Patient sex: F
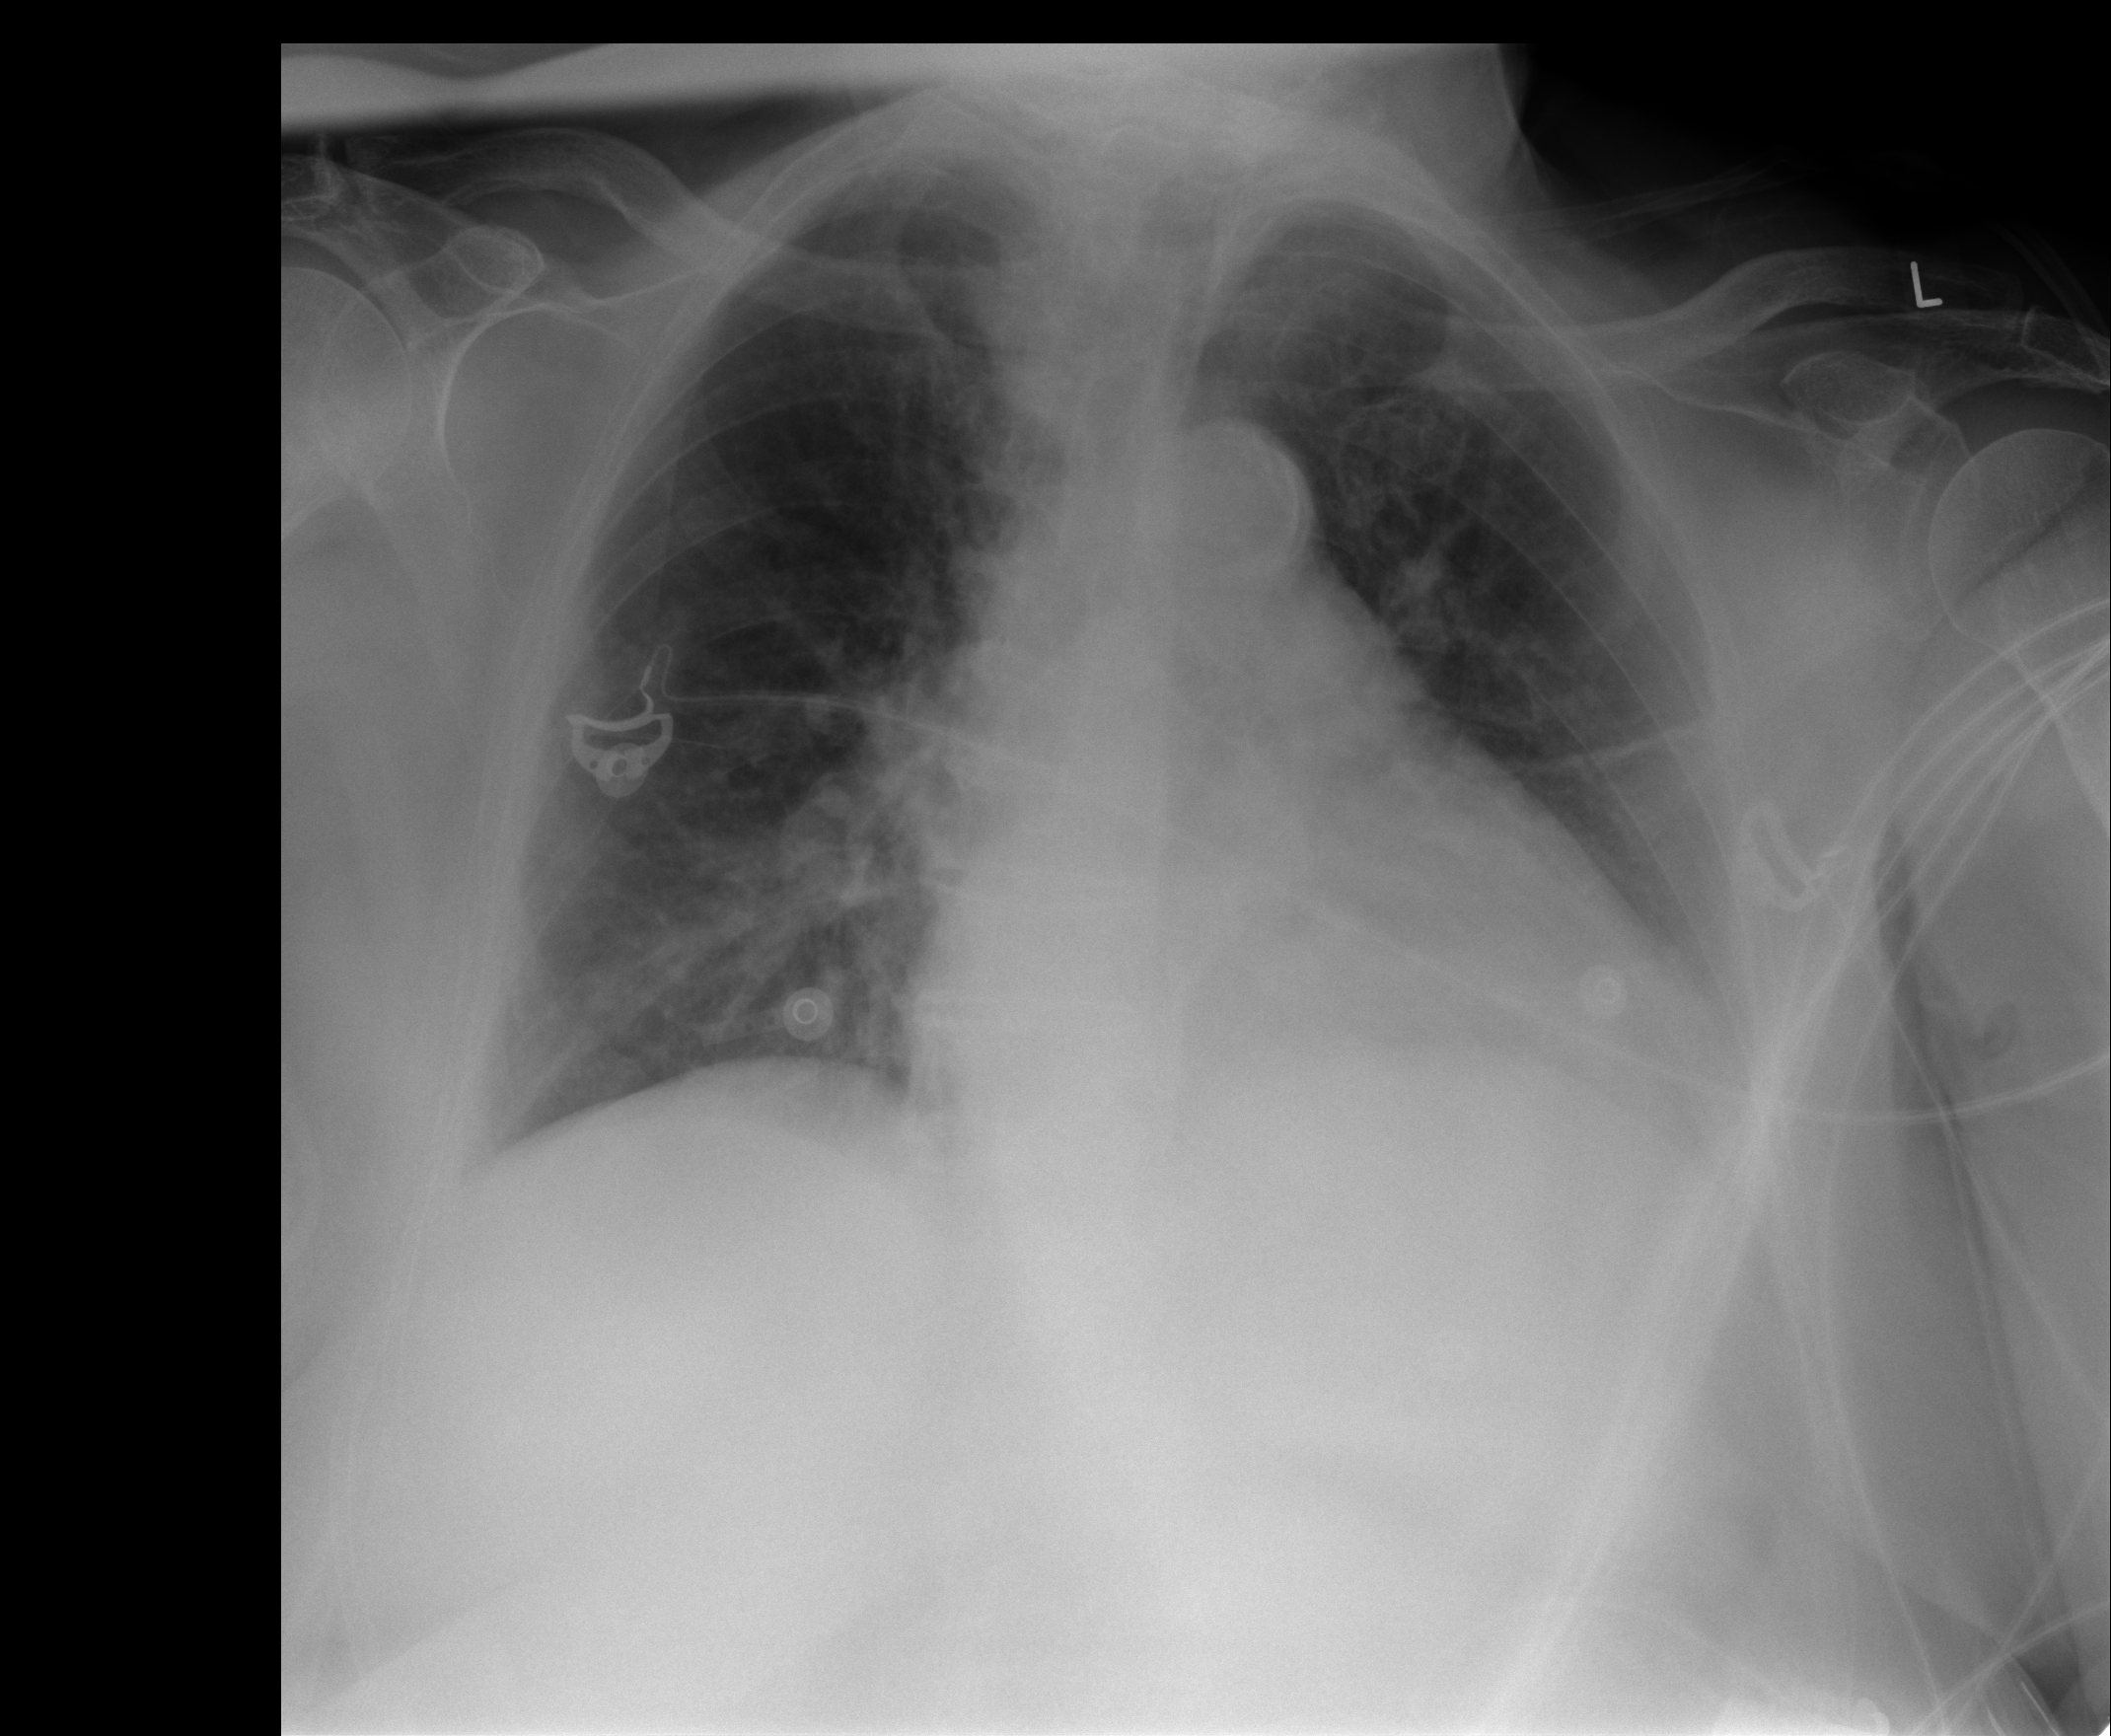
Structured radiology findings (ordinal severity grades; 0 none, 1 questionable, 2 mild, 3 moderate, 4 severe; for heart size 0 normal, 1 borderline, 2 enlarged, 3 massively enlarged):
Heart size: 2
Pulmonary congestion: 1
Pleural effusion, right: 0
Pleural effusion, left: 1
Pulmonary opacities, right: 0
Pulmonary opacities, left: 0
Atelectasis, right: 2
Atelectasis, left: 2